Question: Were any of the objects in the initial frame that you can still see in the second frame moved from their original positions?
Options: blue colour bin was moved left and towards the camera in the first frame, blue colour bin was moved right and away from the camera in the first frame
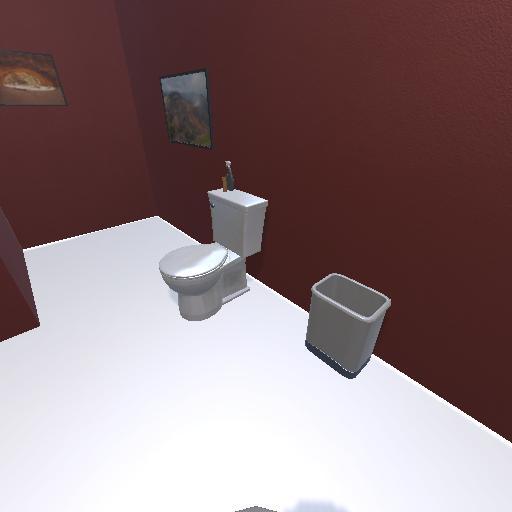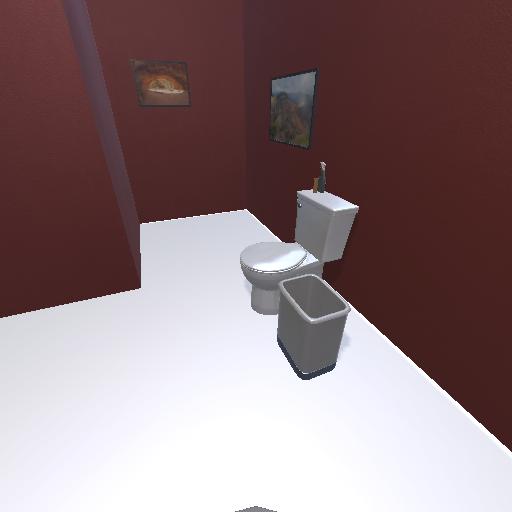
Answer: blue colour bin was moved left and towards the camera in the first frame